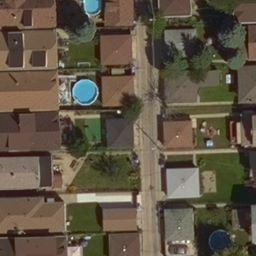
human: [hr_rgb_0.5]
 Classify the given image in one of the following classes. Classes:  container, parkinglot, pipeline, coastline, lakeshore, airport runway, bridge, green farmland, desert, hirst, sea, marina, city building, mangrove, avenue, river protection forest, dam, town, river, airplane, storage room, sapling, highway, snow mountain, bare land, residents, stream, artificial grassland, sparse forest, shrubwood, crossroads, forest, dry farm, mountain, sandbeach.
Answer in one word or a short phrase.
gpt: residents